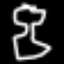
Label: hourglass